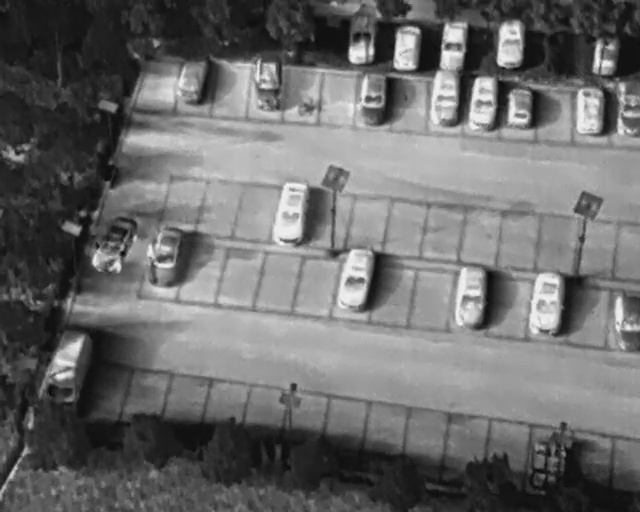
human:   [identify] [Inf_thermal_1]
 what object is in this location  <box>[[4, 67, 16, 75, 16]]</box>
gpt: <ref>1 medium othervehicle at the bottom left</ref>